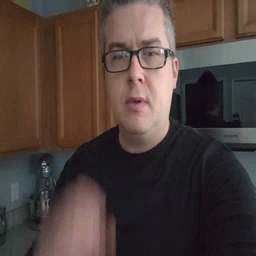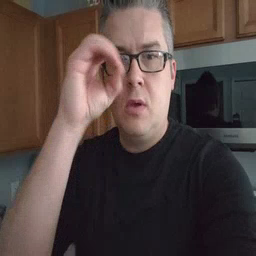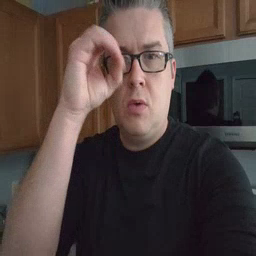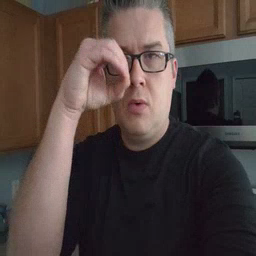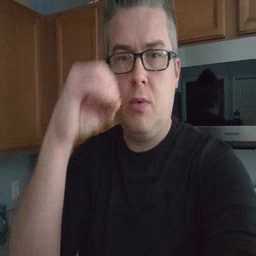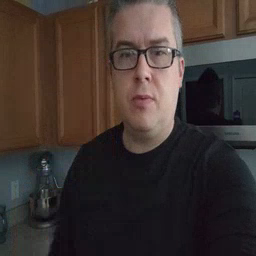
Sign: owl